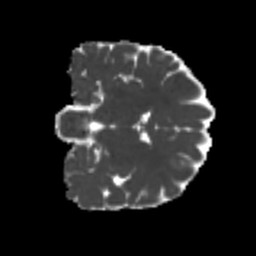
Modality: MD
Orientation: coronal
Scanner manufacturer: siemens
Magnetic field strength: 3 T
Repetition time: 4 s
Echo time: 0.0594 s